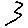
Label: zigzag